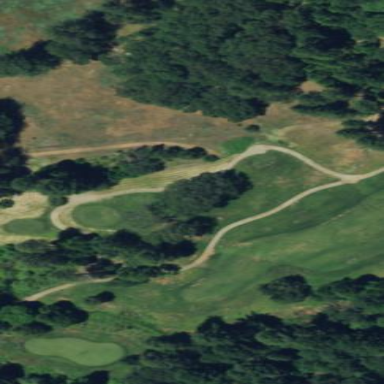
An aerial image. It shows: Golf rough area.